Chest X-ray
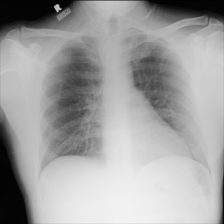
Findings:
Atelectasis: negative
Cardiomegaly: negative
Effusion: negative
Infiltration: negative
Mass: negative
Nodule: negative
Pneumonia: negative
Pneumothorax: negative
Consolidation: negative
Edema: negative
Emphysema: negative
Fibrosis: negative
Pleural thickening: negative
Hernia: negative